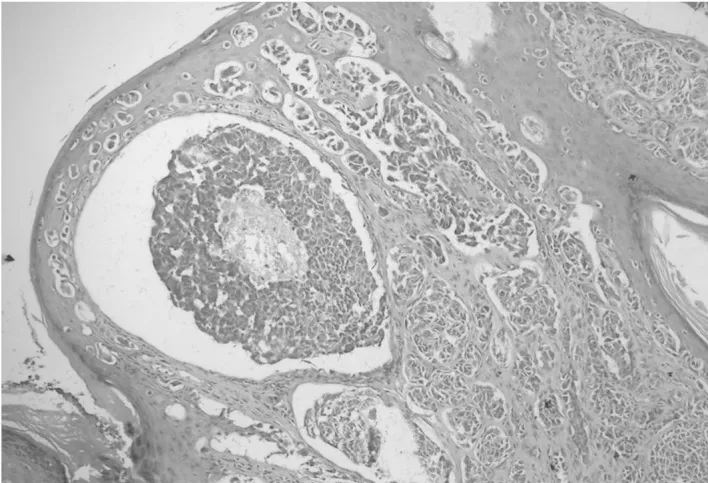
Light microscopy image of malignant melanoma (hematoxylin and eosin stain; magnification, x100).
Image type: pathology (h&e)